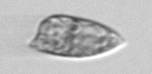
Label: Prorocentrum_dentatum